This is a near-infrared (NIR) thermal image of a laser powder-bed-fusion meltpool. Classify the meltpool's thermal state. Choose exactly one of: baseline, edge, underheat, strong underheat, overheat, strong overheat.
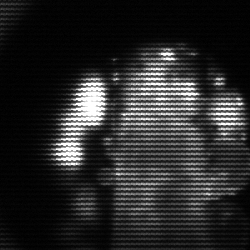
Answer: strong underheat